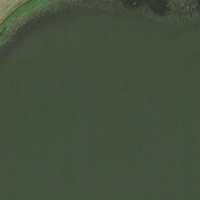
EUNIS habitat code: 14
Species observed at this site:
Typha latifolia